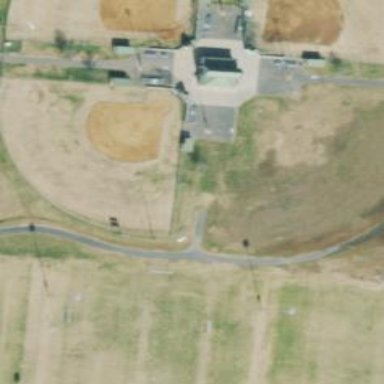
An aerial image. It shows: Softball pitch for leisure and sport activities.